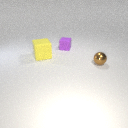
small brown metal sphere to the right of large yellow rubber cube